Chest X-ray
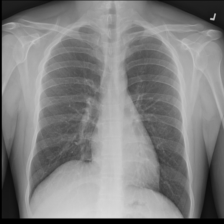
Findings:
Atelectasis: negative
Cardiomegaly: negative
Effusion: negative
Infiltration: positive
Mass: negative
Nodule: negative
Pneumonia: negative
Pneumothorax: negative
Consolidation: negative
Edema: negative
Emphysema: negative
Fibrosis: negative
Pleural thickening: negative
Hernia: negative